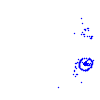
Particle: electron